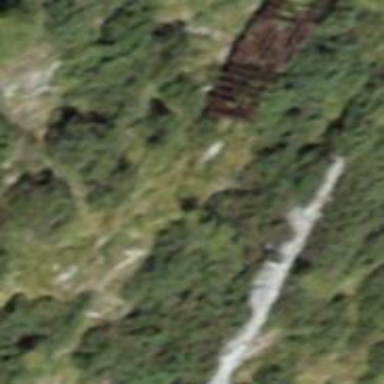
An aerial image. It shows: Snow fence that is man-made.